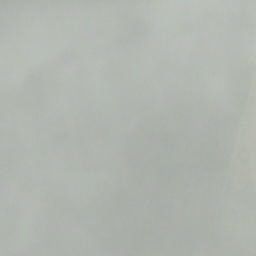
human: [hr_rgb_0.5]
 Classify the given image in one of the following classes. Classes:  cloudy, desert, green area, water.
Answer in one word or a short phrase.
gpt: cloudy